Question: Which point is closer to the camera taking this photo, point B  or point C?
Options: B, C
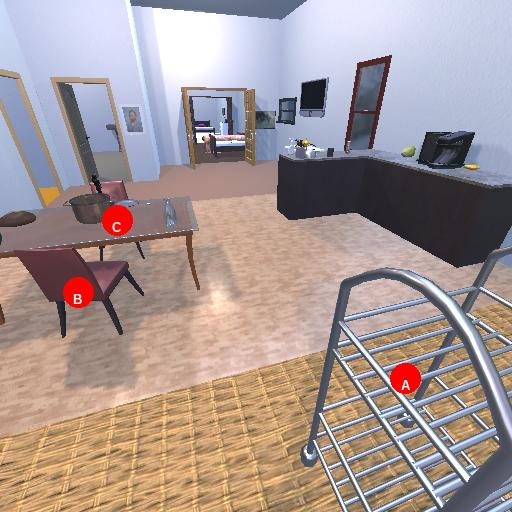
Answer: B